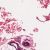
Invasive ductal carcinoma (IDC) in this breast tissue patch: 0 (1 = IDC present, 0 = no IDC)